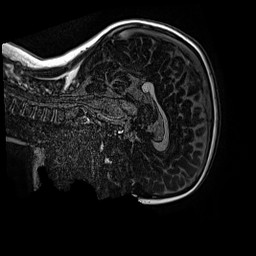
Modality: MP2RAGE
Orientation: sagittal
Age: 9
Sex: female
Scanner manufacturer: siemens
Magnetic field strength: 3 T
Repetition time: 4 s
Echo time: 0.00299 s